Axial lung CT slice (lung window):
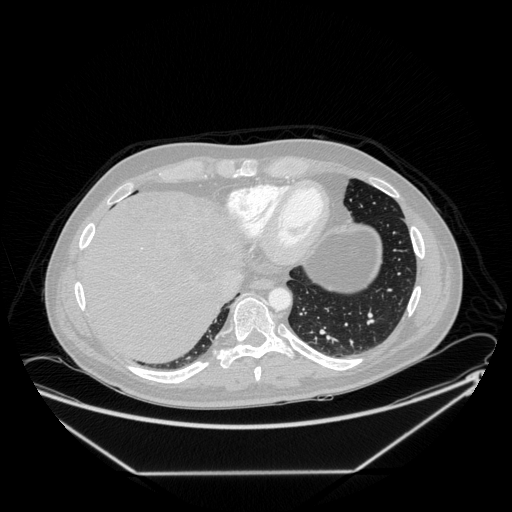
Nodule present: no